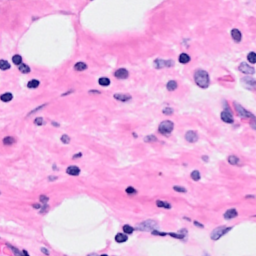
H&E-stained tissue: Breast